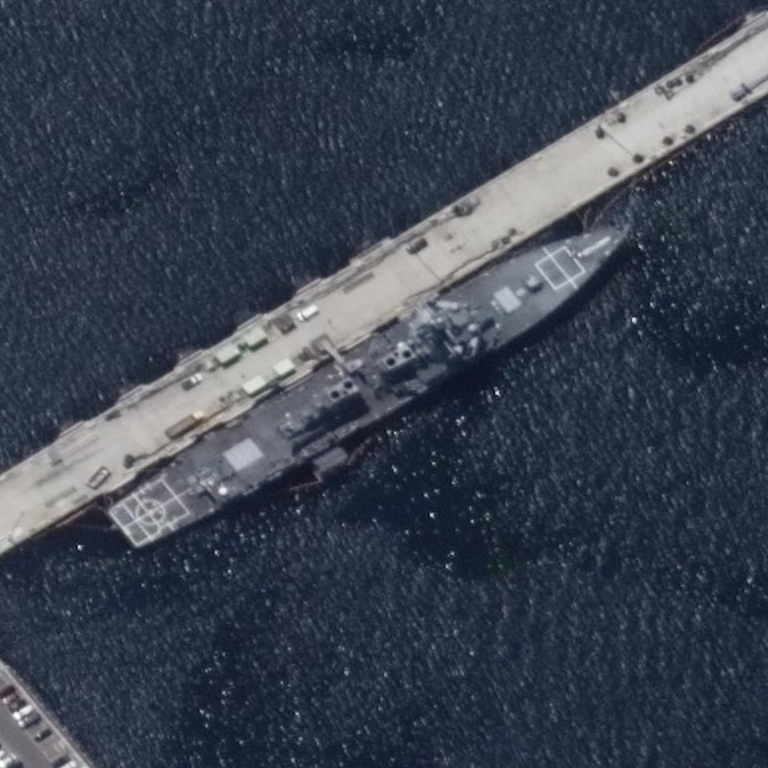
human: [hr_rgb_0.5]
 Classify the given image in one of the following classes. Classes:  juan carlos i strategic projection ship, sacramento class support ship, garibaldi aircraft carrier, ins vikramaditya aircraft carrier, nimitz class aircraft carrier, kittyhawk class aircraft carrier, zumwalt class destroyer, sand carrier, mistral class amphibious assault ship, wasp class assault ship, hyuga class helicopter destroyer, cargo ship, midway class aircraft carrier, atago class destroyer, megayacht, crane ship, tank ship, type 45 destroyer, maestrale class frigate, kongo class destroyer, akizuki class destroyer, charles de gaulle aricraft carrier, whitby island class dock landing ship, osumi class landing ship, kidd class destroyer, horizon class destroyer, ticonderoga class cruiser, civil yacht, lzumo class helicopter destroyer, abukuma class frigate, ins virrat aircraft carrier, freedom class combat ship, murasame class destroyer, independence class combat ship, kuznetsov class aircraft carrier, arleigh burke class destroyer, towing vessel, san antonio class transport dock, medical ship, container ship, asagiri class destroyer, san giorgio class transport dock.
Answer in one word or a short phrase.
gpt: Arleigh Burke class destroyer